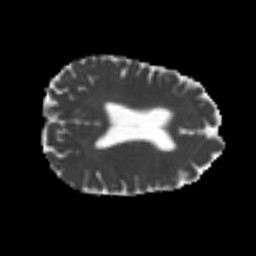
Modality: MD
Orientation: axial
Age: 60
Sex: female
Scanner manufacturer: siemens
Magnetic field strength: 3 T
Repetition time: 4.999 s
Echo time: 0.07946 s